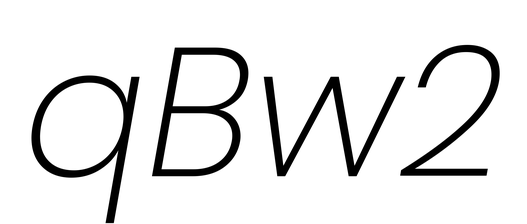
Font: Poppins-ExtraLightItalic